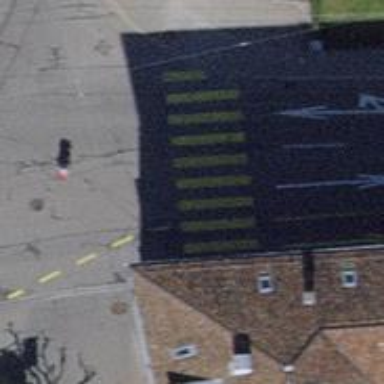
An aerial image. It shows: Unclassified road with asphalt surface. There are separate sidewalks on both sides. The road has trolley wires for trolleybuses.